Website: ulta-beauty
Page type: billing-address
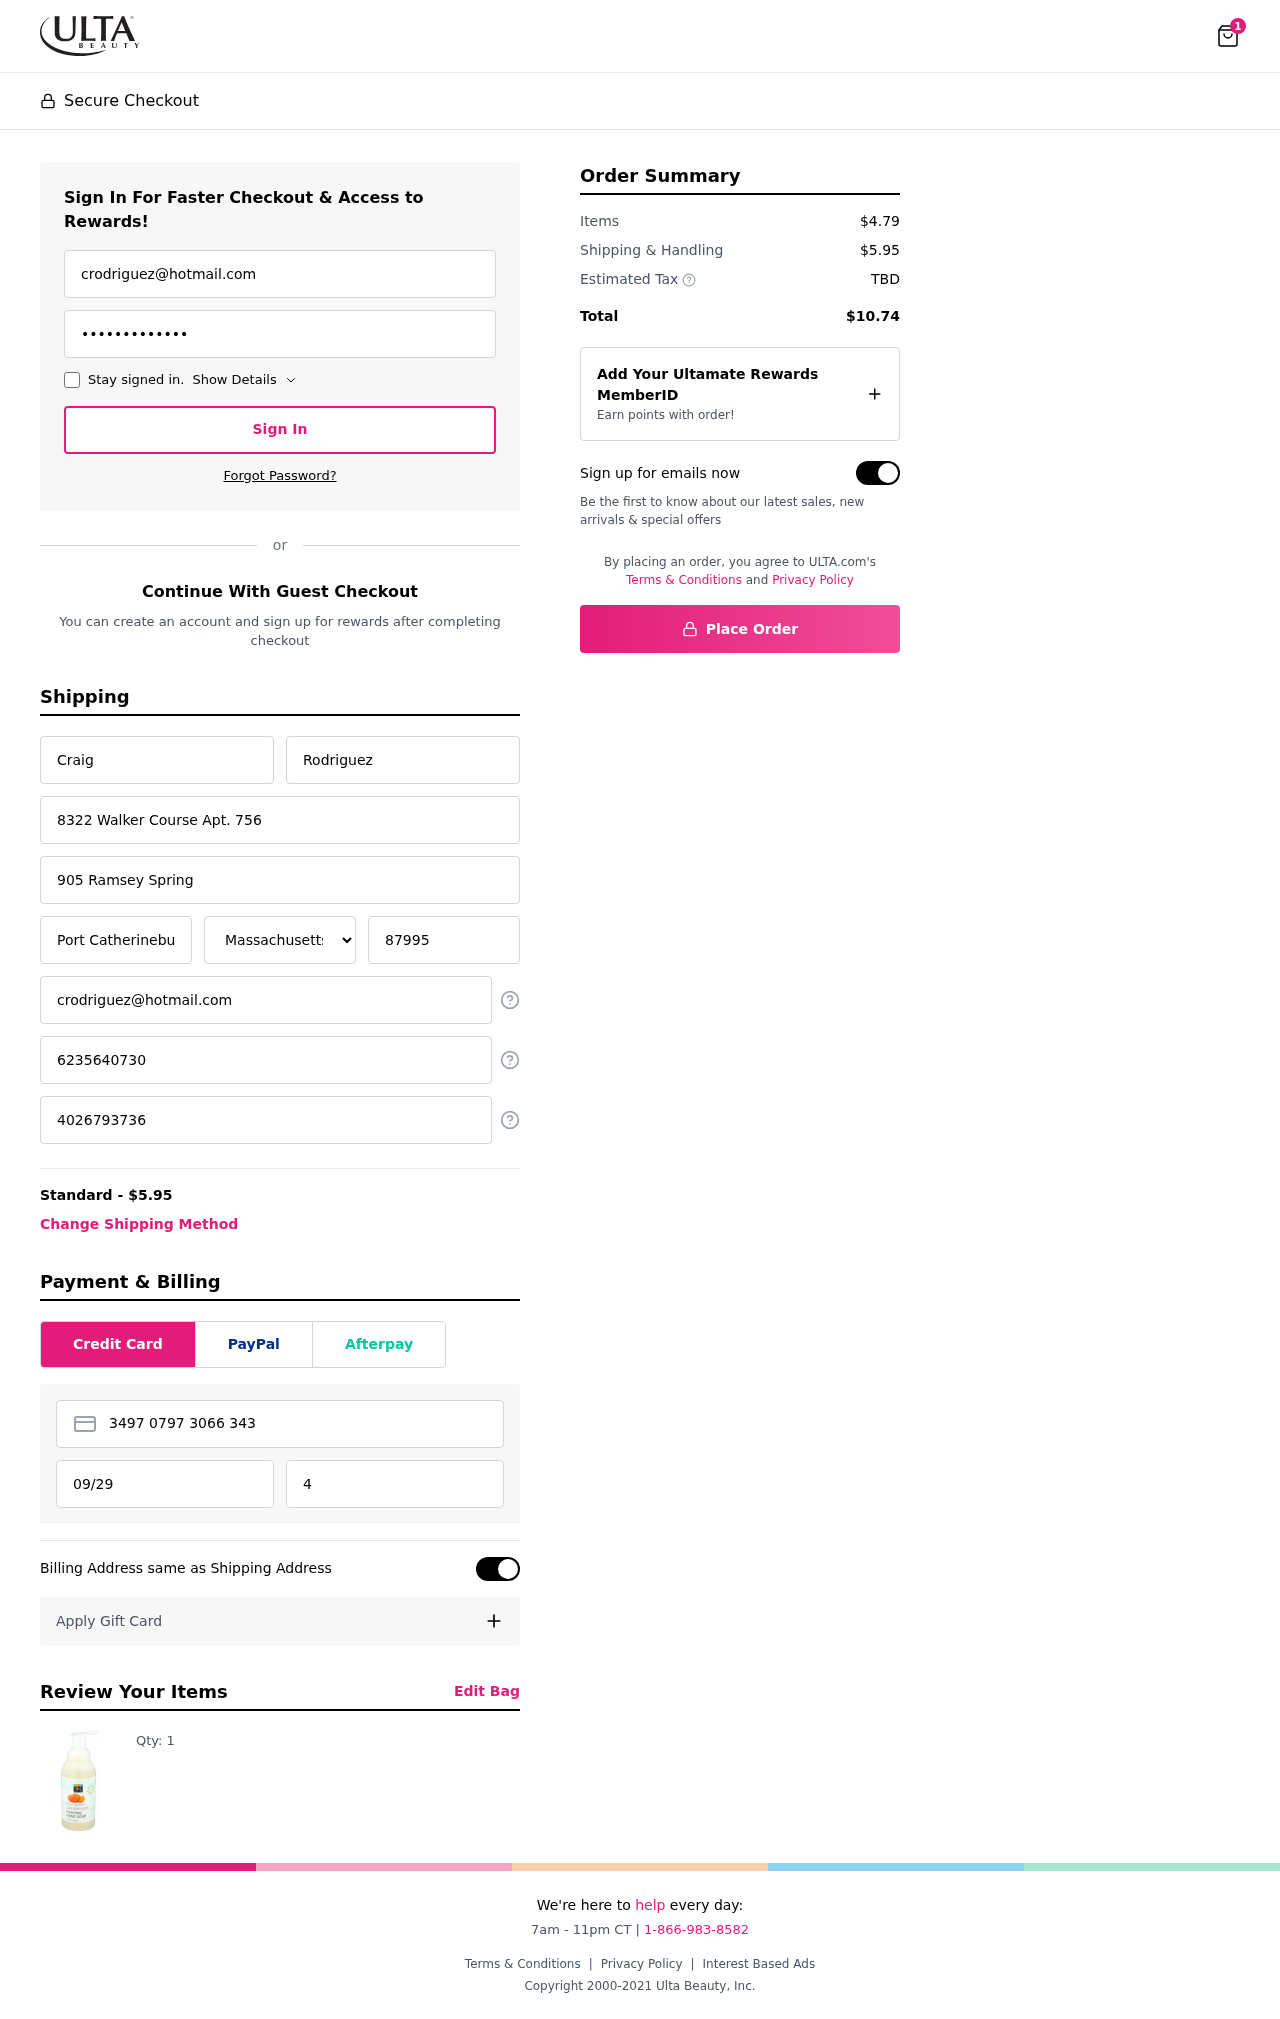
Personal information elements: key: PII_STATE
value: Massachusetts
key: PII_EMAIL
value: crodriguez@hotmail.com
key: PII_FIRSTNAME
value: Craig
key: PII_LASTNAME
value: Rodriguez
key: PII_STREET
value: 8322 Walker Course Apt. 756
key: PII_STREET2
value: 905 Ramsey Spring
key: PII_CITY
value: Port Catherinebury
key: PII_POSTCODE
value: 87995
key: PII_PHONE
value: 6235640730
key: PII_ALT_PHONE
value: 4026793736
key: PII_CARD_NUMBER
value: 3497 0797 3066 343
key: PII_CARD_EXPIRY
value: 09/29
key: PII_CARD_CVV
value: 4919
Product elements: key: PRODUCT1_QUANTITY
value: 1
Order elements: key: ORDER_NUM_ITEMS
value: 1
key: ORDER_SHIPPING_COST
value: $5.95
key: ORDER_SUBTOTAL
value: $4.79
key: ORDER_TOTAL
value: $10.74